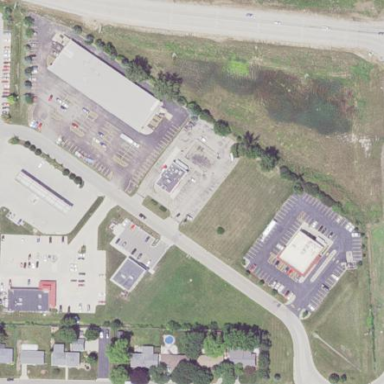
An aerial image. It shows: Retail area.